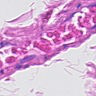
Metastatic tissue present: no